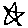
Label: star